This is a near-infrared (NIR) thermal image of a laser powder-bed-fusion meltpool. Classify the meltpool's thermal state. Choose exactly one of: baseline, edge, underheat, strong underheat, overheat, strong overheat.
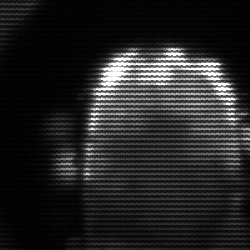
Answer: baseline